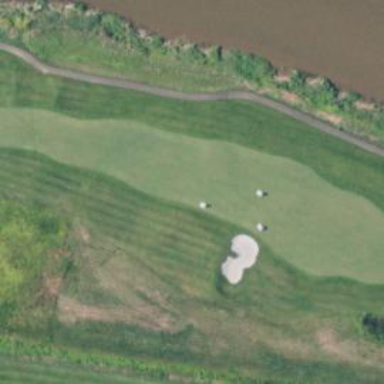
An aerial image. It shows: View of golf hole.